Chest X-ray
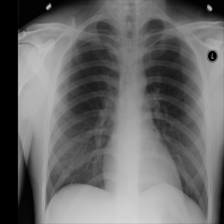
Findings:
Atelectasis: negative
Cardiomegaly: negative
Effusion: negative
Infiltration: negative
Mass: negative
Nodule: negative
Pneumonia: negative
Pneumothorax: negative
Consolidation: negative
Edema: negative
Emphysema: negative
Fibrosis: negative
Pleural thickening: negative
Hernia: negative